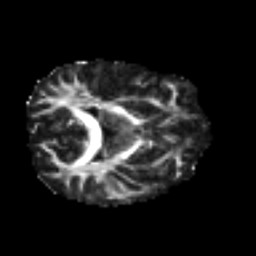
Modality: FA
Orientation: axial
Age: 25
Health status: ill
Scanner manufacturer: philips
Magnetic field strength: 3 T
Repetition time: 9 s
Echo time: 0.127 s